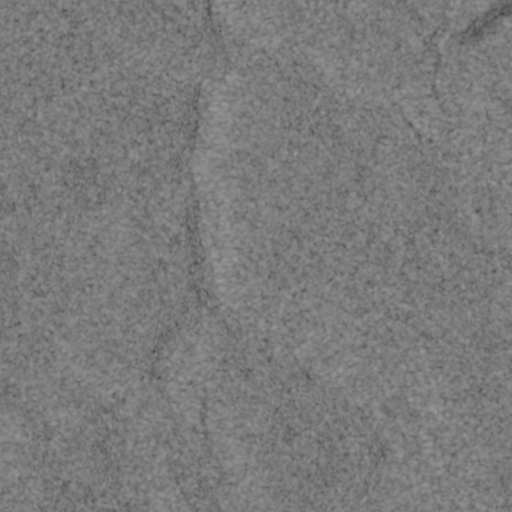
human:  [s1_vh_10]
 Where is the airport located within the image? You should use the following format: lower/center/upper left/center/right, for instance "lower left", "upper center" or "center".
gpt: The airport is located in the upper right of the image.
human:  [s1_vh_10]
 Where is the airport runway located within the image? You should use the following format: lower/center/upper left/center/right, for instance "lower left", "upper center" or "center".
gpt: The airport runway is located in the upper right of the image.
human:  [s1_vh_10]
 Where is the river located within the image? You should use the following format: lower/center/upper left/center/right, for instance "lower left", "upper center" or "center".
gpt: The river is located in the lower right of the image.
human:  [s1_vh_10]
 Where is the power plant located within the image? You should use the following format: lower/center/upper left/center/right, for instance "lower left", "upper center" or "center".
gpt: There is no power plant in the image.

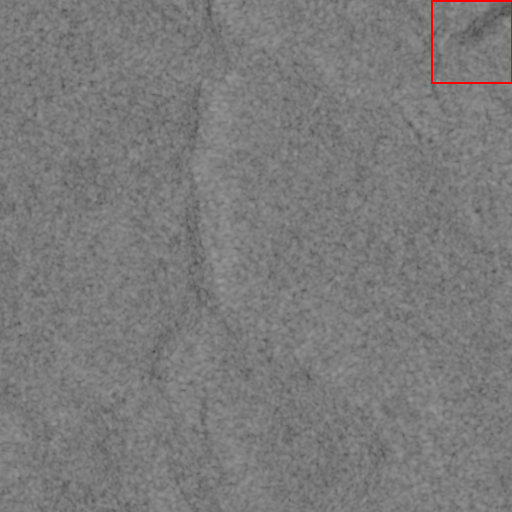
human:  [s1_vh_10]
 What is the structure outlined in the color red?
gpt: The structure outlined in red is an airport.
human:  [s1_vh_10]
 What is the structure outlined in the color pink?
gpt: There is no pink outline.